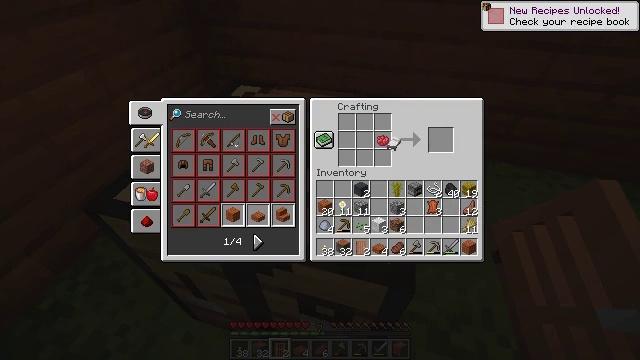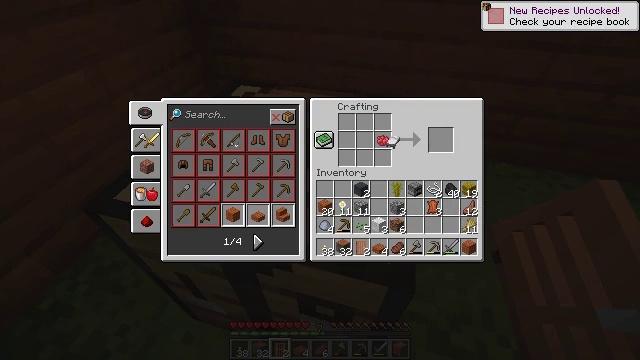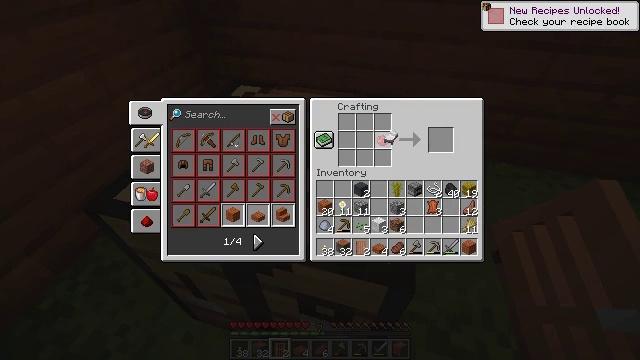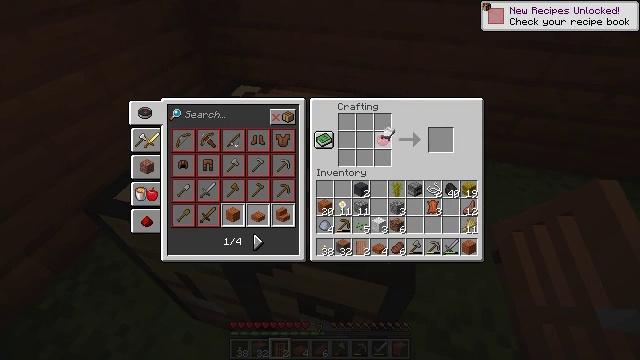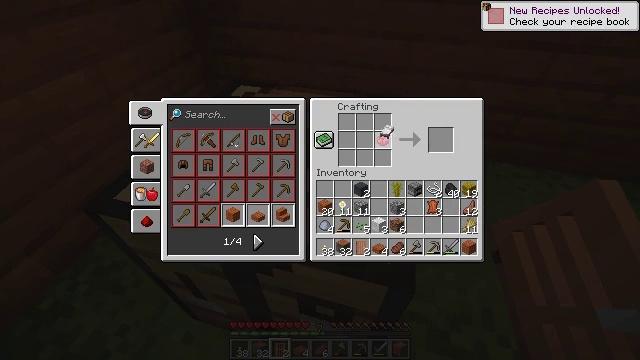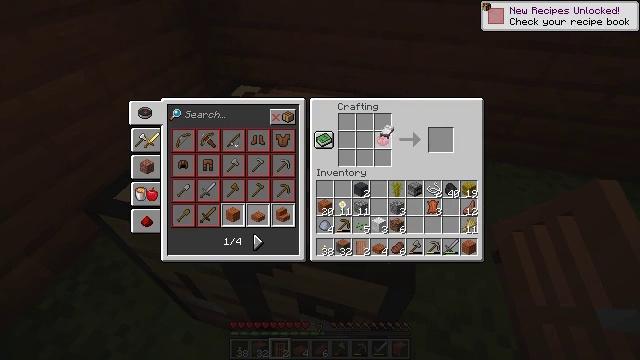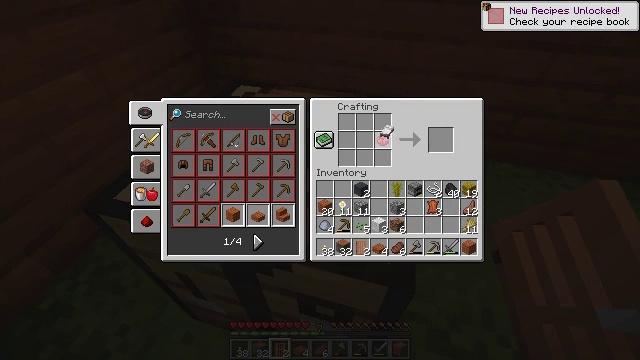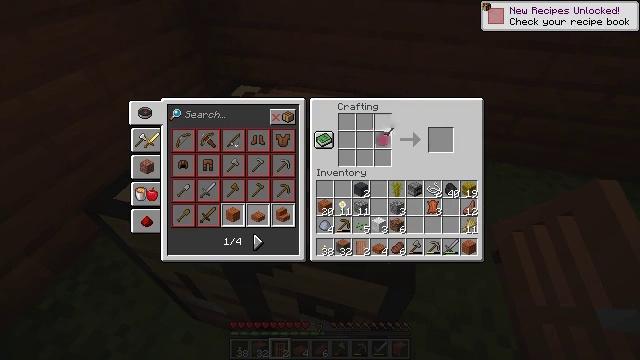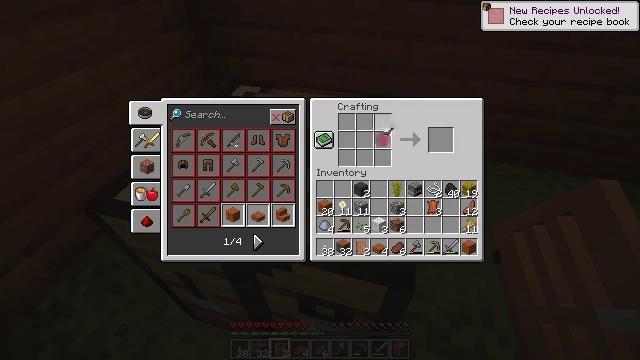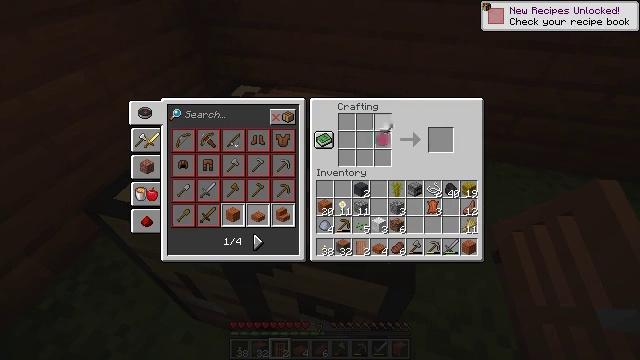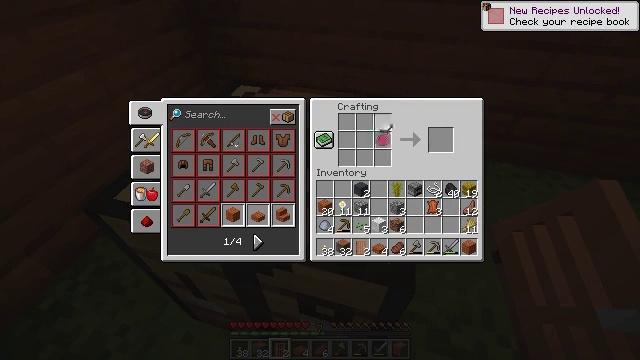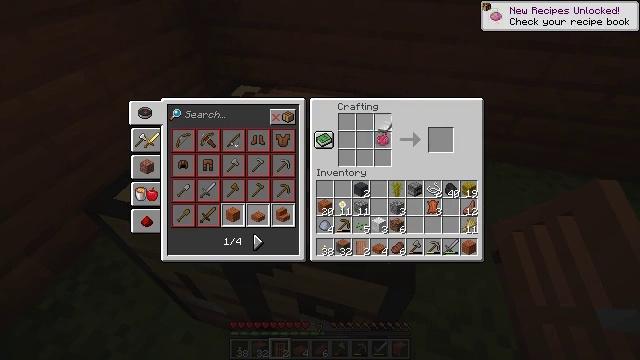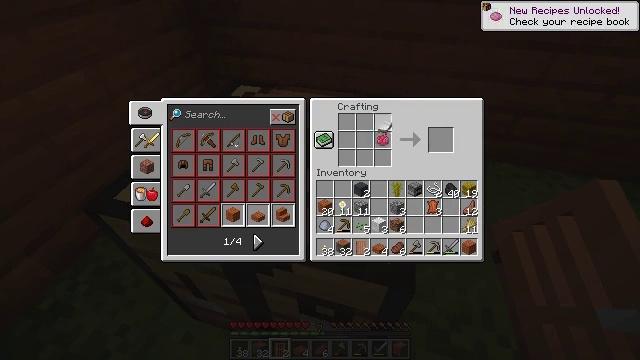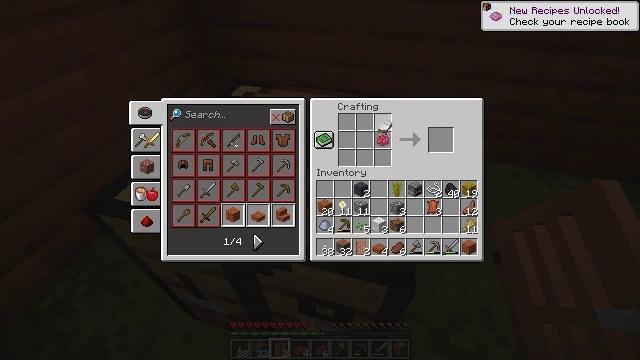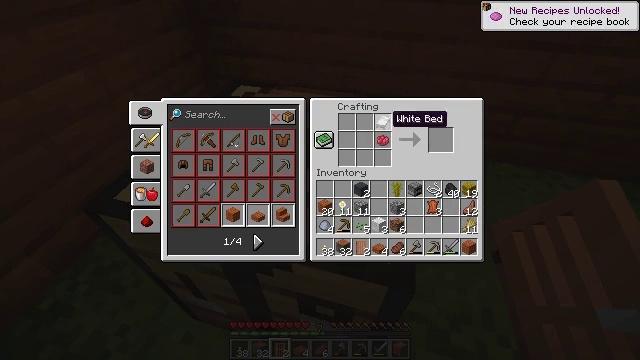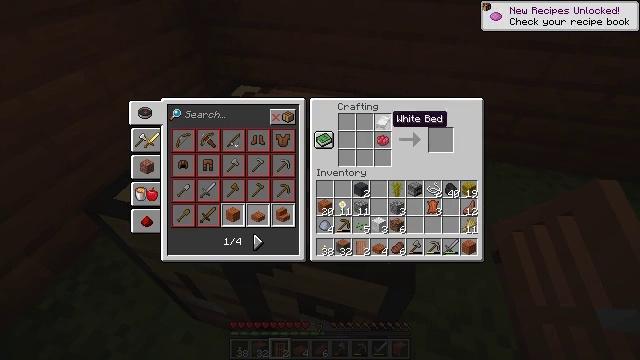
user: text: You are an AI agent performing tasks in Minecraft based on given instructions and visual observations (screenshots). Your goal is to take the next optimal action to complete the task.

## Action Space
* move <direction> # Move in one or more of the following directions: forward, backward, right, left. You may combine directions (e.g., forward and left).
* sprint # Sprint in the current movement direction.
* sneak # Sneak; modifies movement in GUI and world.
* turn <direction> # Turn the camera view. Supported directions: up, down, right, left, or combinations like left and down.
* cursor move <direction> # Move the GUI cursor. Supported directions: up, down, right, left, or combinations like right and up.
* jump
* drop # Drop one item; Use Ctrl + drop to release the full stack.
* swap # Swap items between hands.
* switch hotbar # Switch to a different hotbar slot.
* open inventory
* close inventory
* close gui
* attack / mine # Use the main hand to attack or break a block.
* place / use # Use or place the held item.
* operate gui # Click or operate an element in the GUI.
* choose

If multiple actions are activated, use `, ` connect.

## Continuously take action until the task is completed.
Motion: motion action
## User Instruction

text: Craft a red bed on the crafting table.
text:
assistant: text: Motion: no_op
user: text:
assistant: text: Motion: no_op
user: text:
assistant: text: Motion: no_op
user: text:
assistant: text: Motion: no_op
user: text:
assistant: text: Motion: no_op
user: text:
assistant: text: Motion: no_op
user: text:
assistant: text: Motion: no_op
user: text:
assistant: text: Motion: no_op
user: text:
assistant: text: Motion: no_op
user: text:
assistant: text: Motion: no_op
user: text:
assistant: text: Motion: operate gui
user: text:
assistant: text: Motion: operate gui
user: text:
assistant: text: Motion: operate gui
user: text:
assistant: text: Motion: no_op
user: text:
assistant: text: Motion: no_op
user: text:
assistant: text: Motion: no_op
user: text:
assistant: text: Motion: cursor move right and down
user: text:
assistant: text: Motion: cursor move right
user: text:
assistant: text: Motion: no_op
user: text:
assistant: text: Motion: cursor move right
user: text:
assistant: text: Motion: no_op
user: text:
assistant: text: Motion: cursor move right
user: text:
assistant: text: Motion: cursor move right
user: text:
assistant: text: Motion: no_op
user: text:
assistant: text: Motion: no_op
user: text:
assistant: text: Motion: no_op
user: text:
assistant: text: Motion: no_op
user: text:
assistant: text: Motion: no_op
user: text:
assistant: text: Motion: no_op
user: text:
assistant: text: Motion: no_op